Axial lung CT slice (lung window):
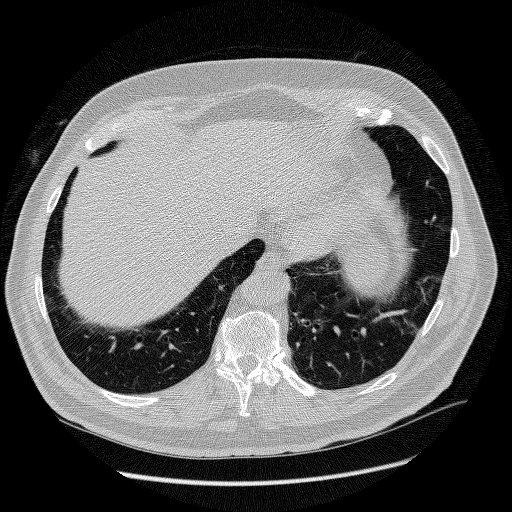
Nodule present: no